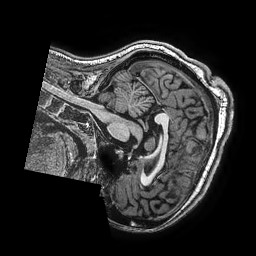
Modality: T1w
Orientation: sagittal
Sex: female
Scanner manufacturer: ge
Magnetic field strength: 3 T
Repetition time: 0.0077 s
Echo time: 0.003436 s